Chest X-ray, AP view. Patient: 63 years old, sex M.
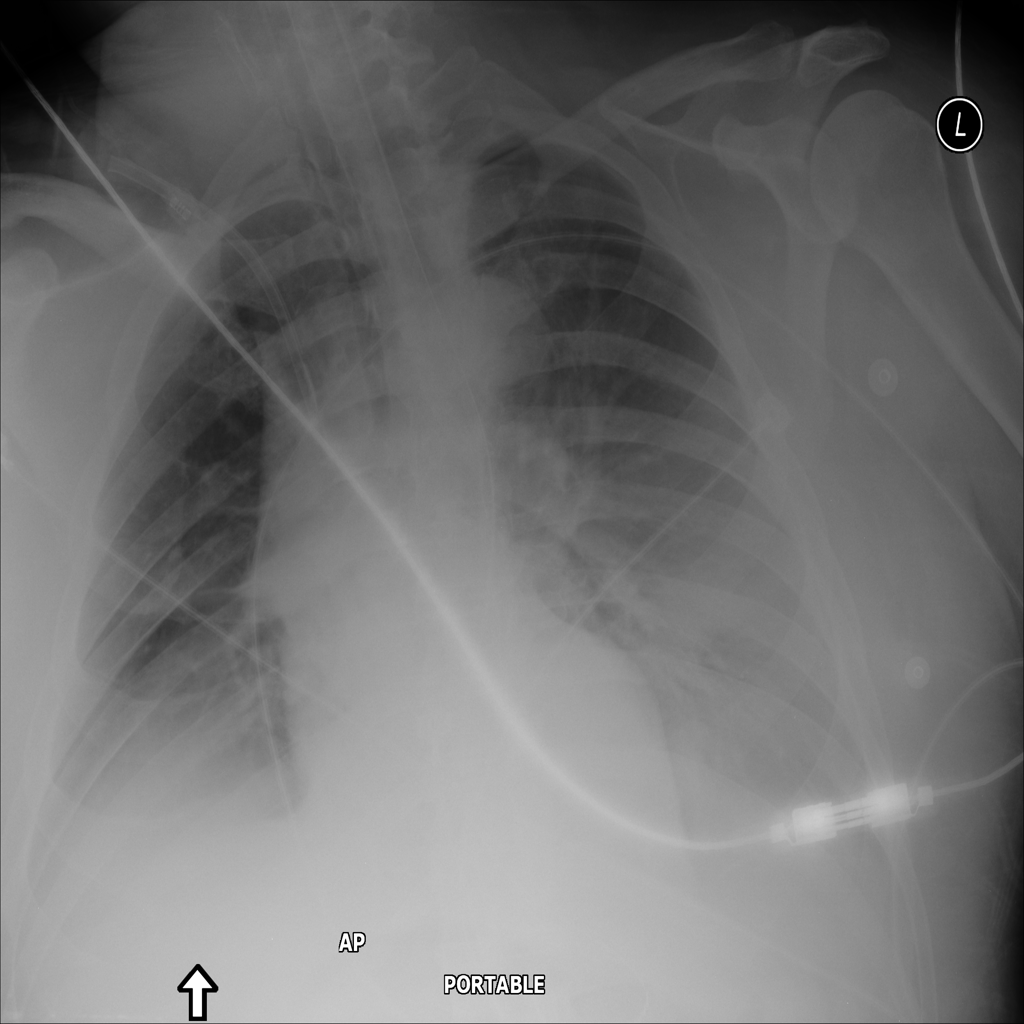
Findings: Effusion